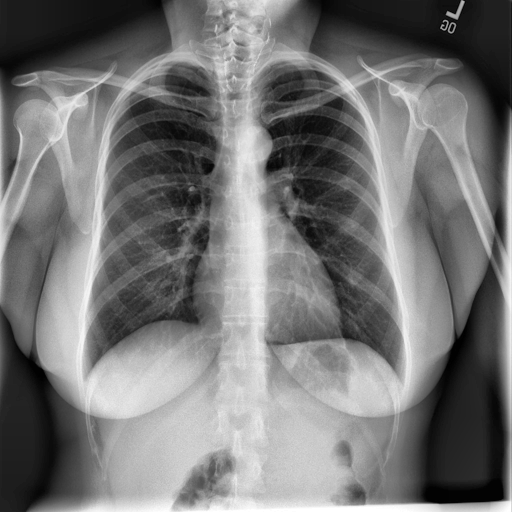
Finding: NORMAL